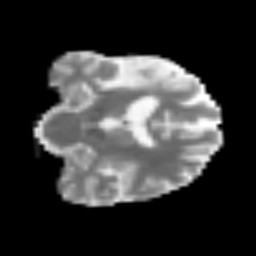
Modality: MD
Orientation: coronal
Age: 41
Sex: male
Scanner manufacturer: siemens
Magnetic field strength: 3 T
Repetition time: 3.2 s
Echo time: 0.081 s